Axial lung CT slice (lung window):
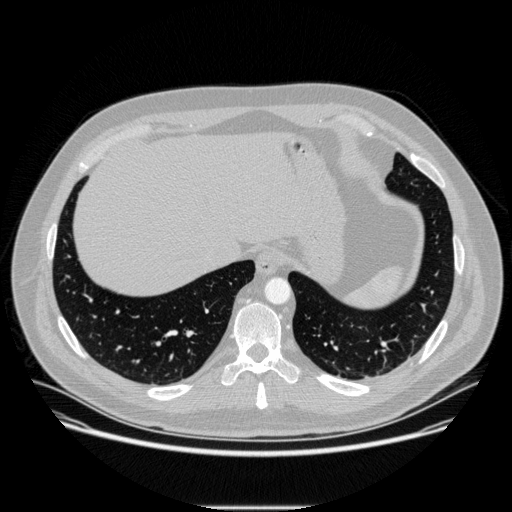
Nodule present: no